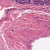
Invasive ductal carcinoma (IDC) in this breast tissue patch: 0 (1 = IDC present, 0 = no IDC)